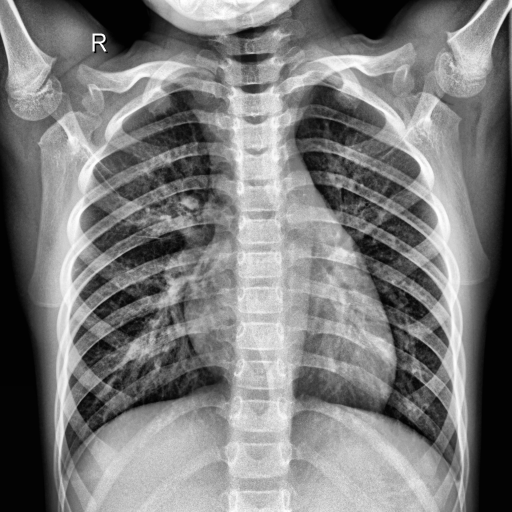
Finding: NORMAL